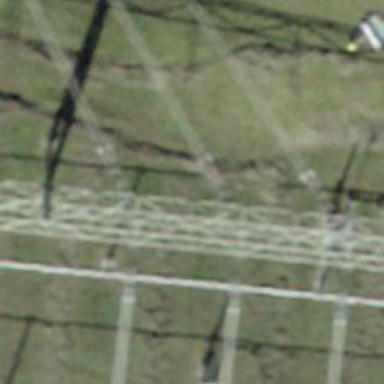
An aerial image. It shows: Insulator used in power systems.